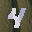
Label: 4